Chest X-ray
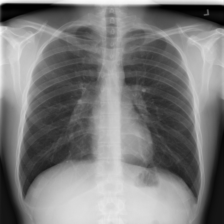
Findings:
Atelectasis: negative
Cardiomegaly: negative
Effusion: negative
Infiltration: positive
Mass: negative
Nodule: negative
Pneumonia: negative
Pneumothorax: negative
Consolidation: negative
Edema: negative
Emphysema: negative
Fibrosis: negative
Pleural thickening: negative
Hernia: negative